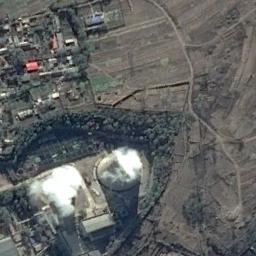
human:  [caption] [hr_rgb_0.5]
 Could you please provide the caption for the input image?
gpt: There are five thermal power stations in this industrial area .

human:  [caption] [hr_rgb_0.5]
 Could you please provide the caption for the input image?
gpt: Many buildings of different shapes and sizes are beside the thermal power station .

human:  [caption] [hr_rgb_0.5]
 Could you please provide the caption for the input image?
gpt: The thermal power station is next to some buildings and trees with white mist above .

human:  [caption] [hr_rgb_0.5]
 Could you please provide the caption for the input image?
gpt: There are plant and machinery in the thermal power station, and two cooling towers emit steam .

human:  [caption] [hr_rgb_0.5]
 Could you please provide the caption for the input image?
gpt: There are many green trees and two chimneys on the thermal power station .